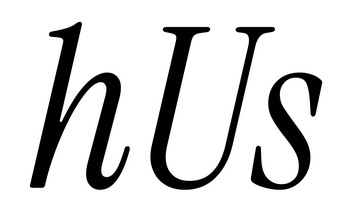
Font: InstrumentSerif-Italic